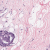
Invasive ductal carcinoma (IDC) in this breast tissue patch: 0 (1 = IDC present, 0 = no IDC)